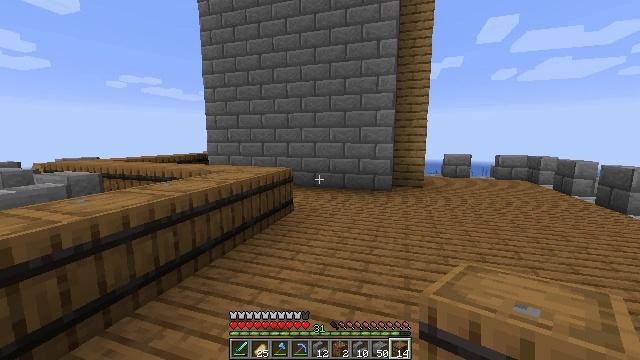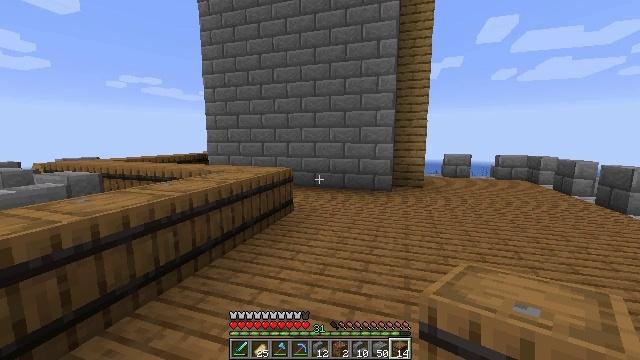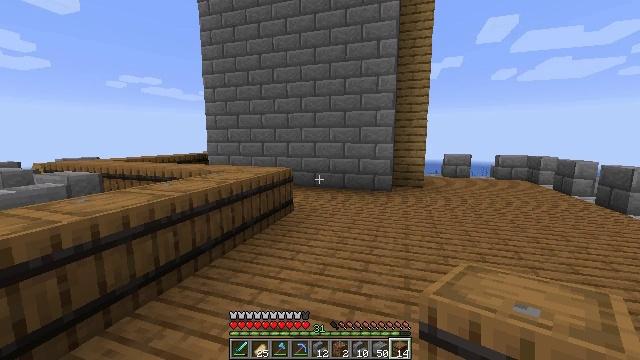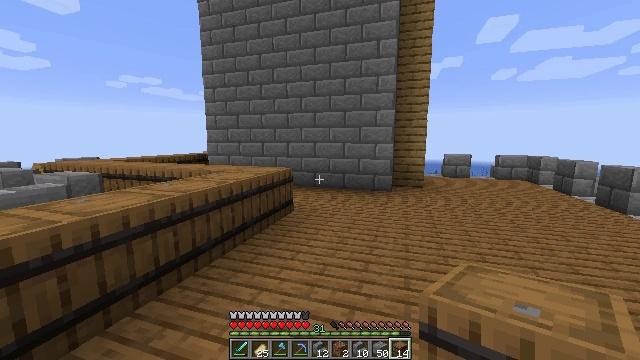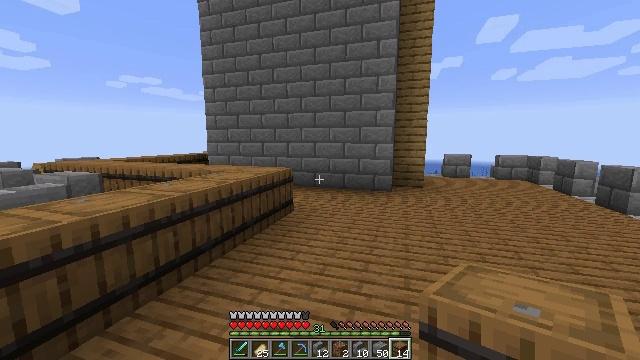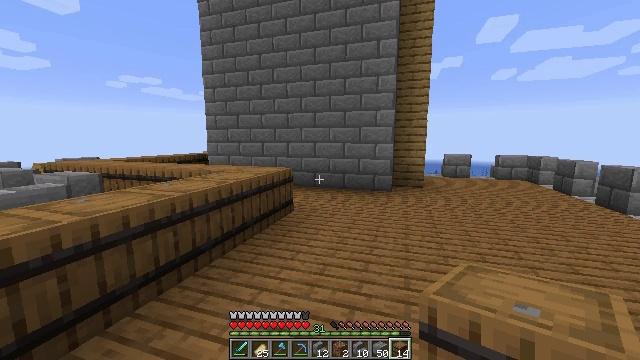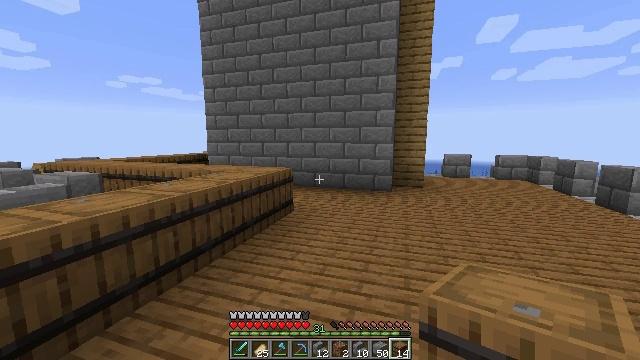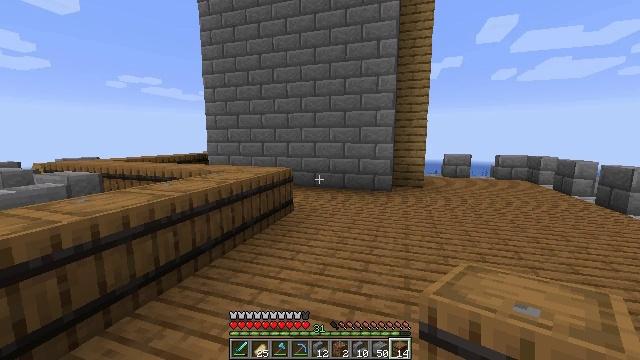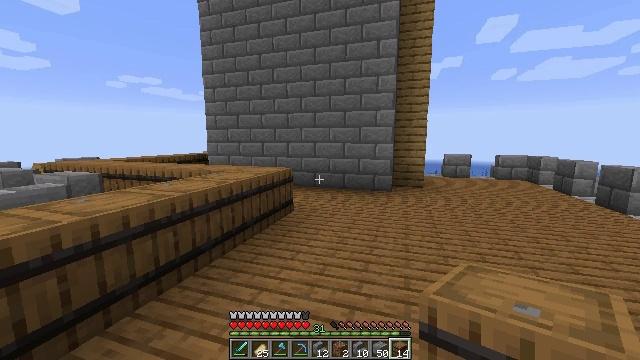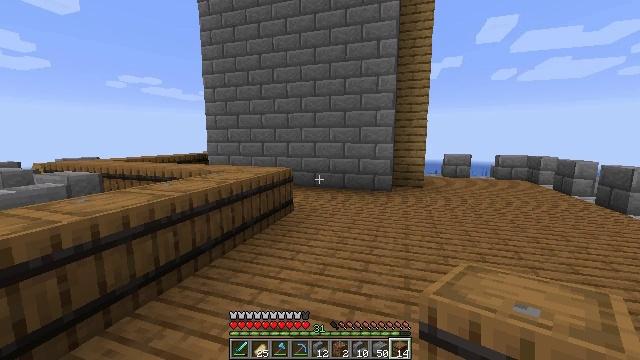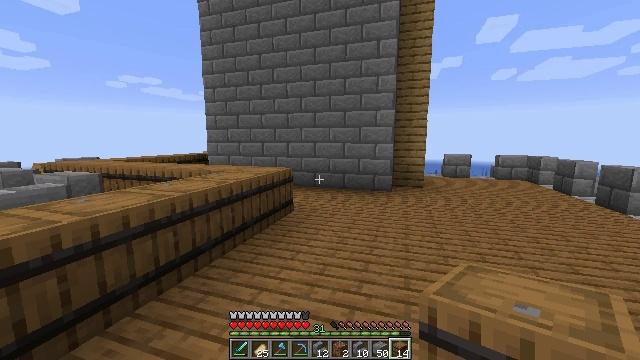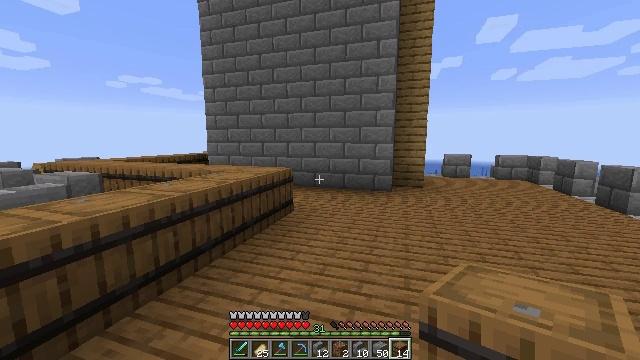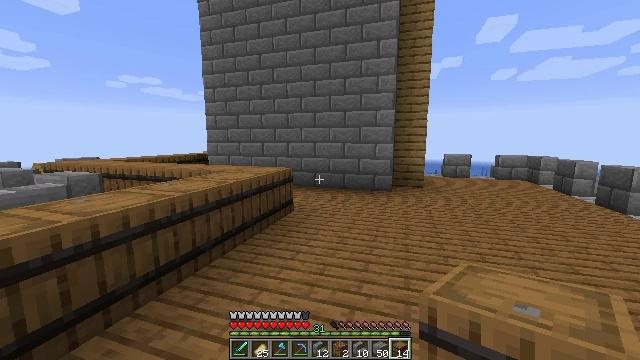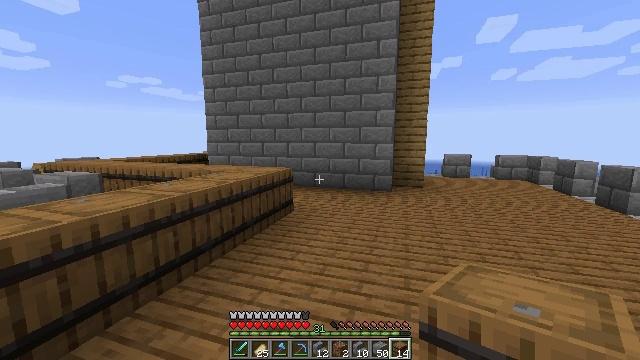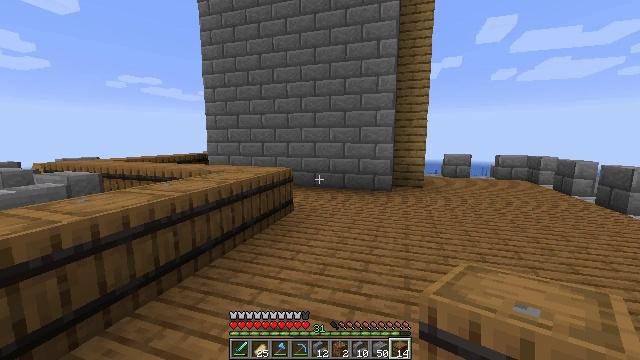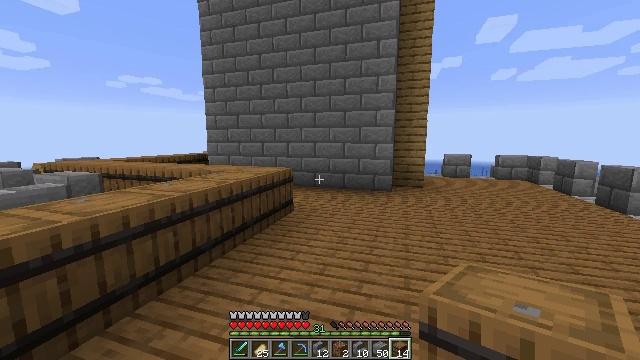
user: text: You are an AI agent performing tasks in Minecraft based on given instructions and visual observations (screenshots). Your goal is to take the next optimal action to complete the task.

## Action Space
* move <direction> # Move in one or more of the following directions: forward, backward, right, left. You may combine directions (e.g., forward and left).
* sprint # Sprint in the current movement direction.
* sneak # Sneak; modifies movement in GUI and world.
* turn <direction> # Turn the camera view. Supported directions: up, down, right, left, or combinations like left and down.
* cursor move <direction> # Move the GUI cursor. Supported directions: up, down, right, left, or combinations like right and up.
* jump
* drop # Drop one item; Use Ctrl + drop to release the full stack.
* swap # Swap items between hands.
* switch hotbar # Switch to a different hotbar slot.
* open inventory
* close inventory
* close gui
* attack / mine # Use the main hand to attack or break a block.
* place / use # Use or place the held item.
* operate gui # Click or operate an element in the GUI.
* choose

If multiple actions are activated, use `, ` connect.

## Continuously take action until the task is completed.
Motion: motion action
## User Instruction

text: Break the barrel to collect it.
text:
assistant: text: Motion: no_op
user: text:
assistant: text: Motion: no_op
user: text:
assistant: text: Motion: no_op
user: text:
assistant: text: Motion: no_op
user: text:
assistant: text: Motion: no_op
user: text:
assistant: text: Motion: no_op
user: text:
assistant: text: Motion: no_op
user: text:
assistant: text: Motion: no_op
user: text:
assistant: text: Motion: no_op
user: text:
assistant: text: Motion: no_op
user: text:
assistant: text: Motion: no_op
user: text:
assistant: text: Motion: no_op
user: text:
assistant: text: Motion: no_op
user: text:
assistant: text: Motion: no_op
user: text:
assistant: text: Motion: no_op
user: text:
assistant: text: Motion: no_op
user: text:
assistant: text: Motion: no_op
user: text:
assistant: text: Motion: no_op
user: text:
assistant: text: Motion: no_op
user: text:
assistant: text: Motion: no_op
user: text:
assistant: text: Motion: no_op
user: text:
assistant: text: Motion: no_op
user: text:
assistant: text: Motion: no_op
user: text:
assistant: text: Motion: no_op
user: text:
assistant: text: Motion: no_op
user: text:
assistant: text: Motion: no_op
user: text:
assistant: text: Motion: no_op
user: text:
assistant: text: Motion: no_op
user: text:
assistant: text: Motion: no_op
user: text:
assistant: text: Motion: no_op